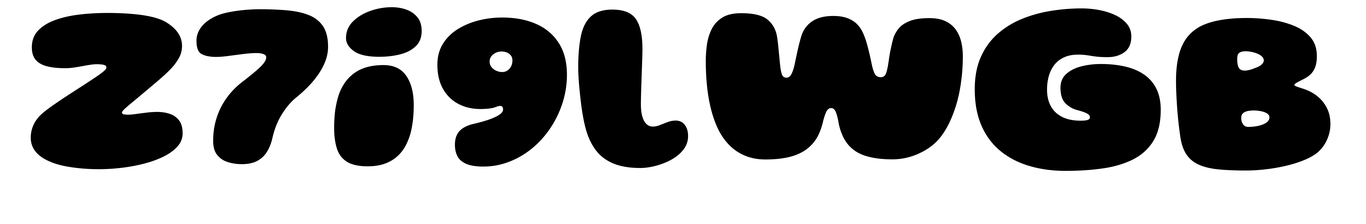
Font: Gluten_Black